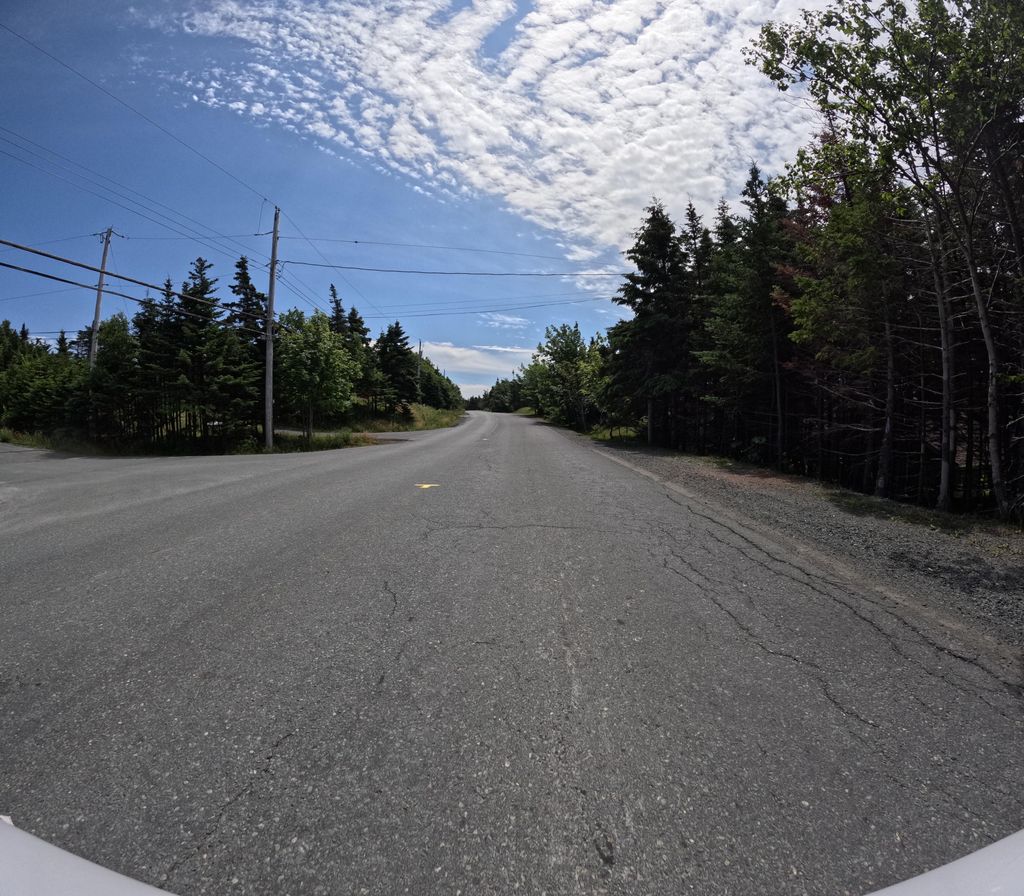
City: st_johns